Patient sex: F
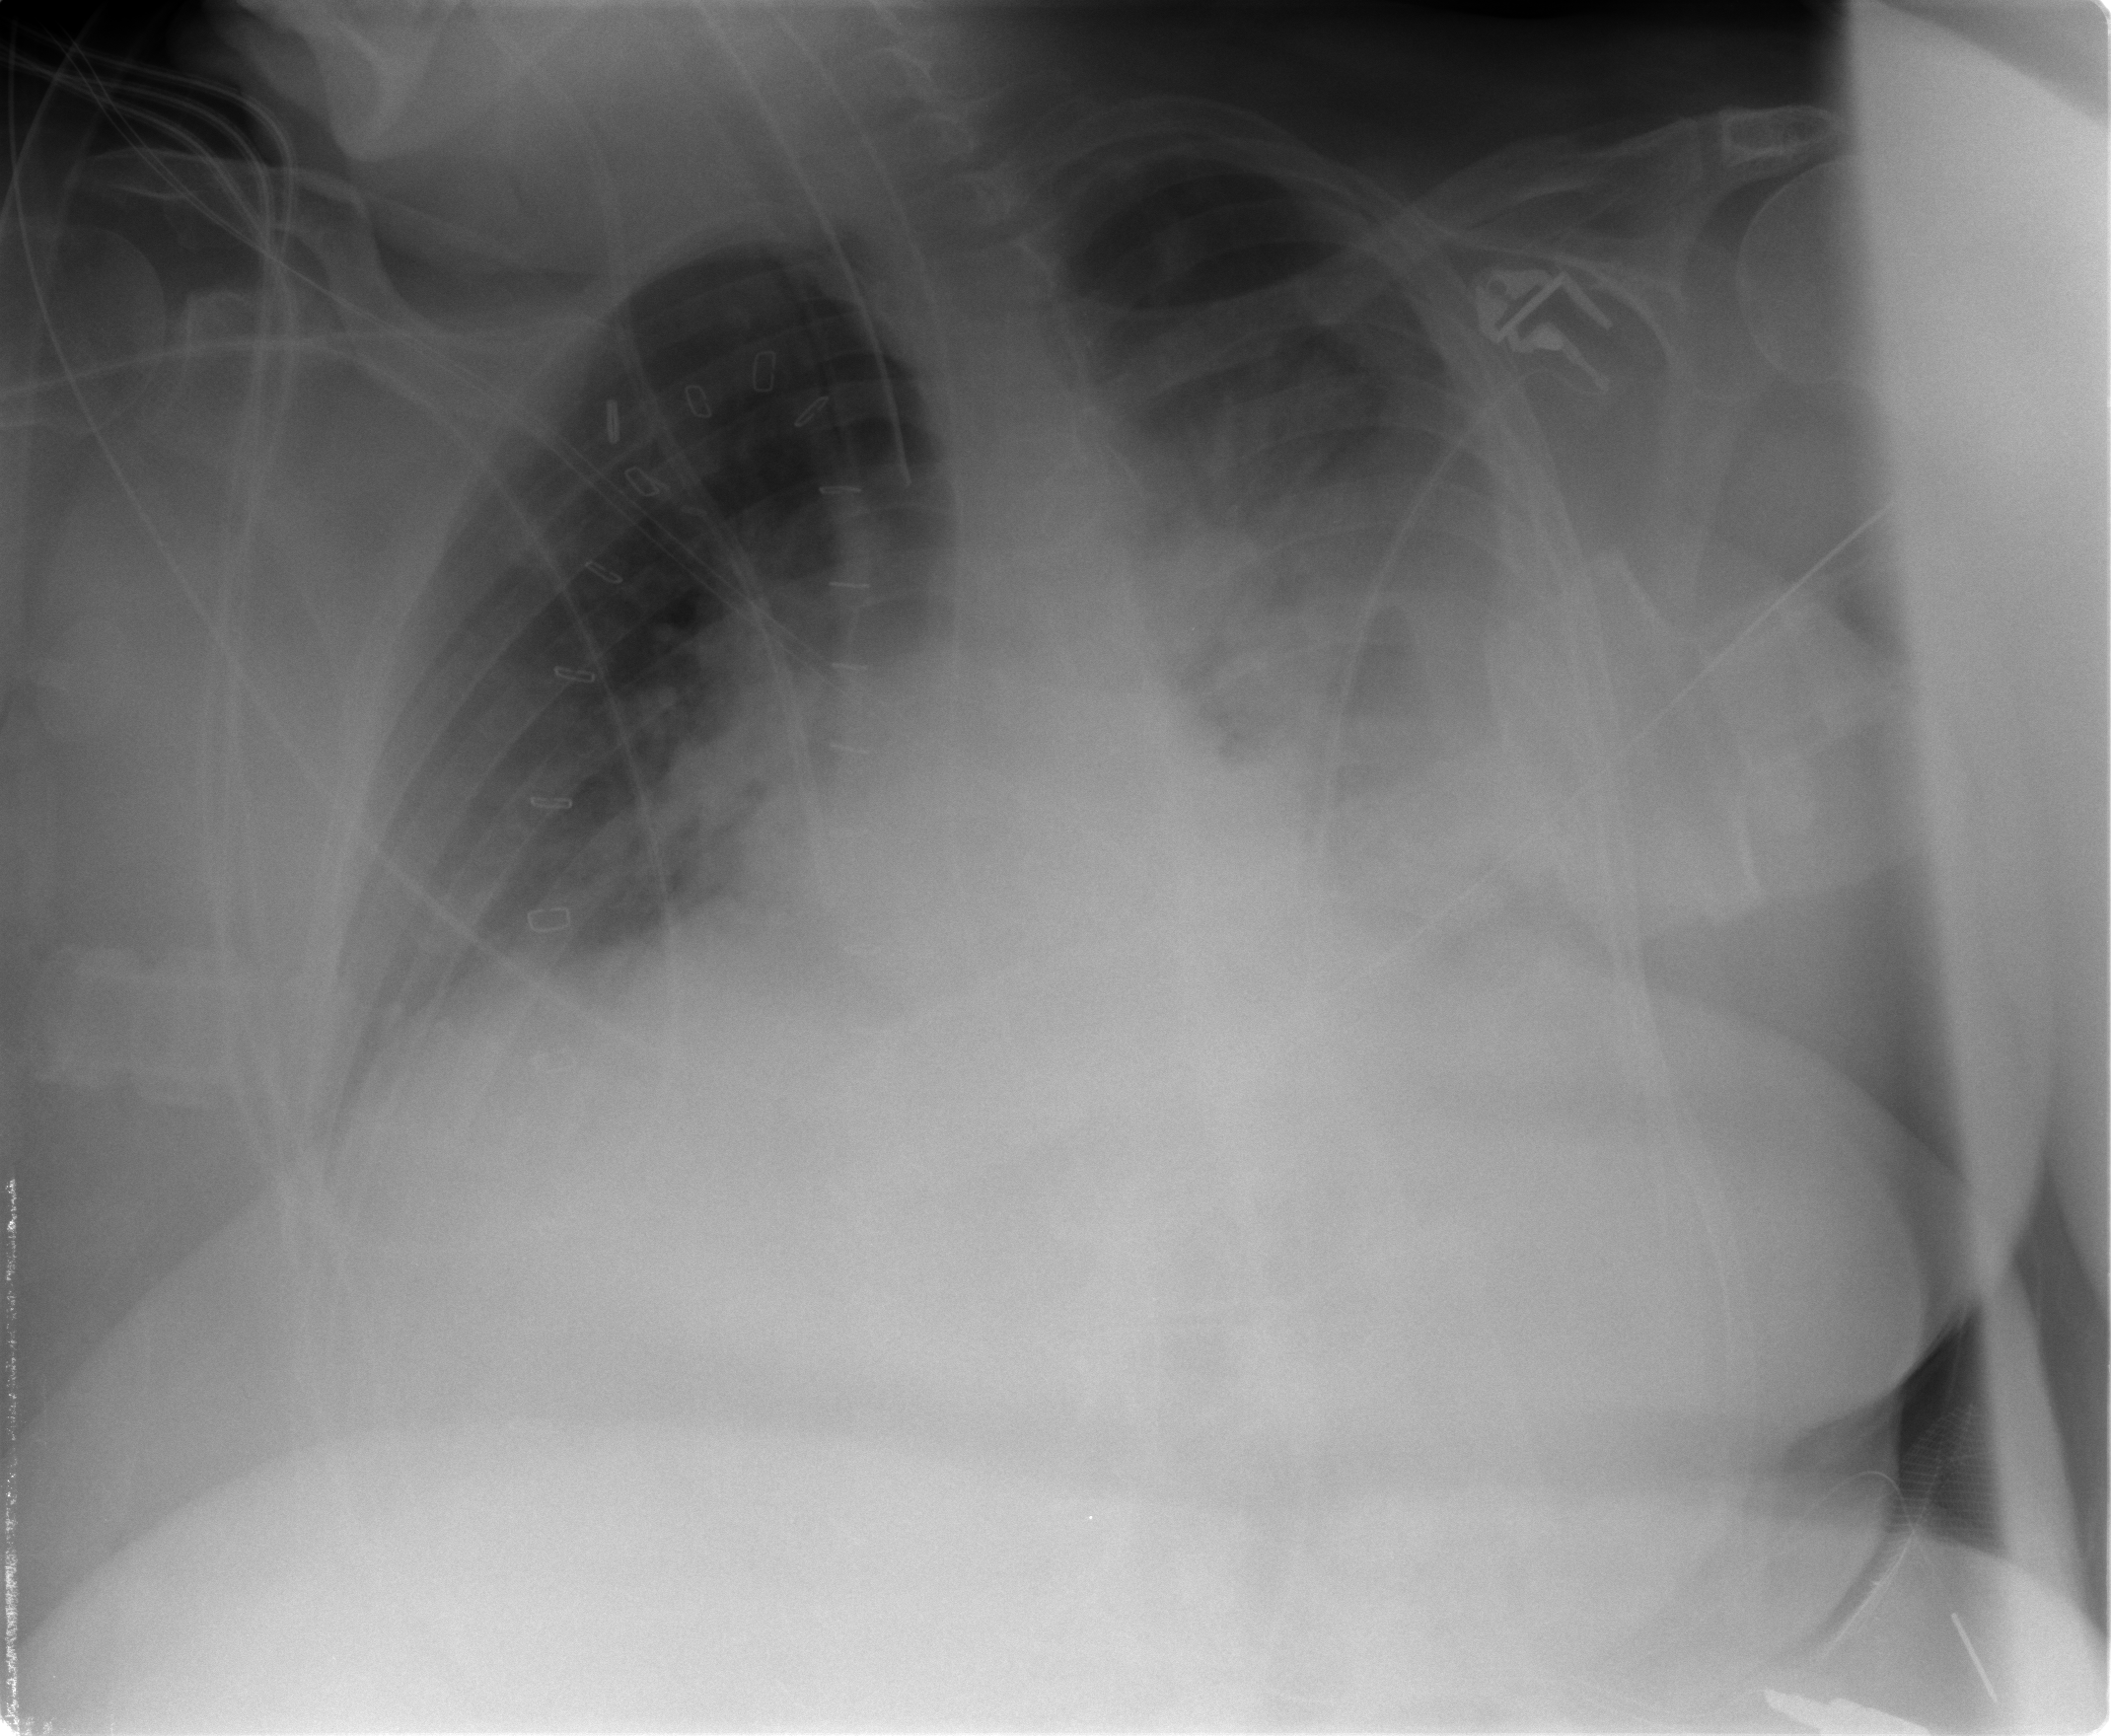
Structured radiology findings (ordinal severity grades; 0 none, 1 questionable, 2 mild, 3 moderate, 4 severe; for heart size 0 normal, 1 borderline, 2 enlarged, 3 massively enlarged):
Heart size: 0
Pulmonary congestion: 3
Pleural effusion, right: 2
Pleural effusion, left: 3
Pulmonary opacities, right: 0
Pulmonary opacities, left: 2
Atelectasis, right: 3
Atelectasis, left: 3